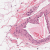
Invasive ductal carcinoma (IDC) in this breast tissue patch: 0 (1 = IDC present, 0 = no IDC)